Field crop: maize
Growth stage: 1
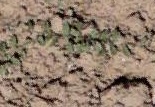
Species: convolvulus